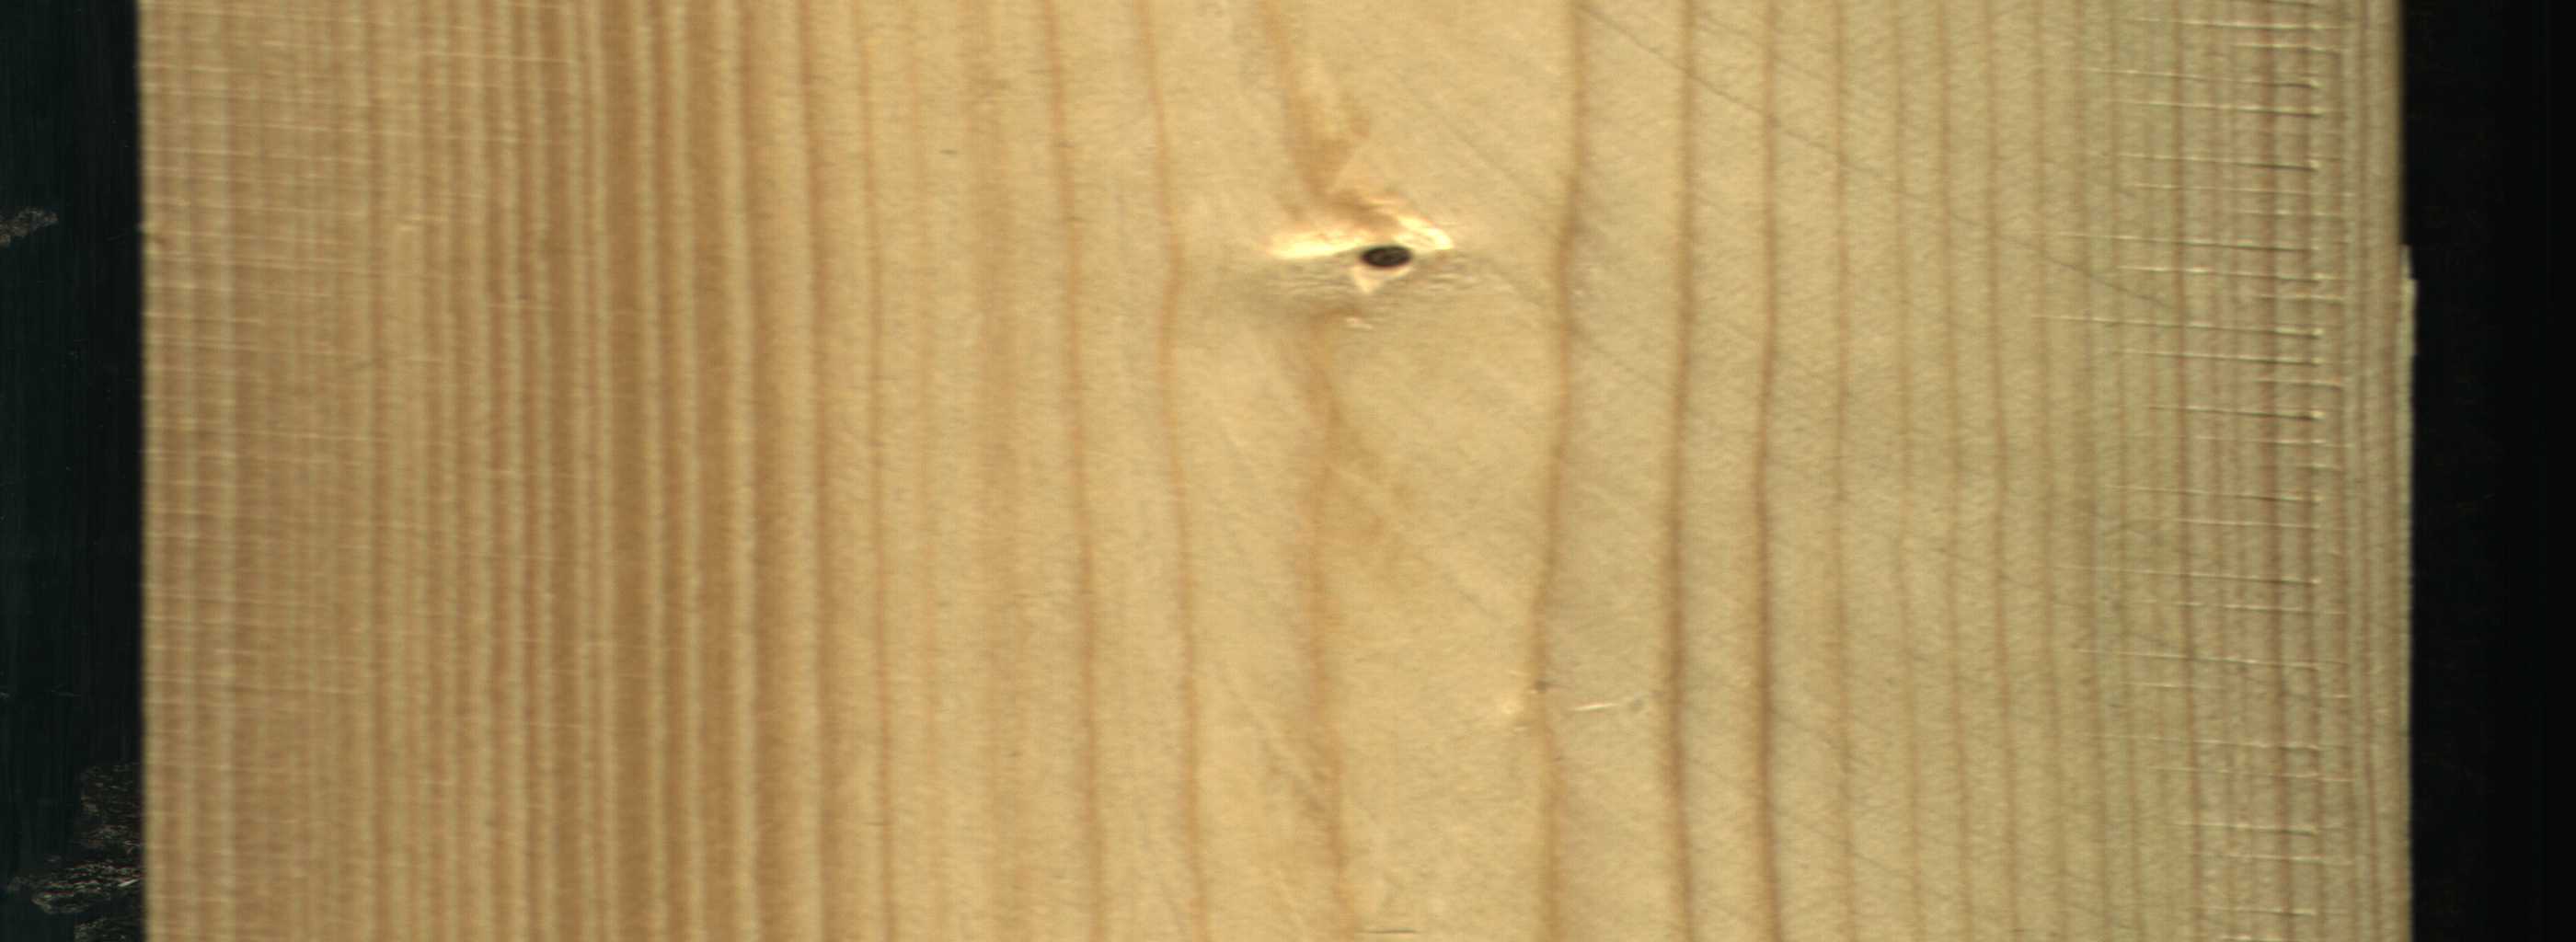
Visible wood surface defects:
Dead_Knot